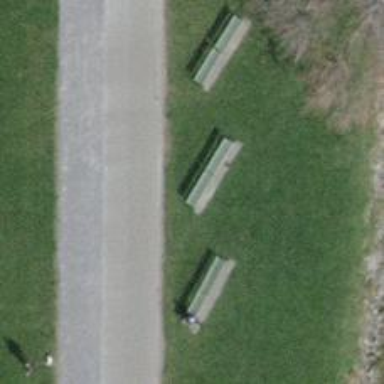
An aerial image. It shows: Bench.